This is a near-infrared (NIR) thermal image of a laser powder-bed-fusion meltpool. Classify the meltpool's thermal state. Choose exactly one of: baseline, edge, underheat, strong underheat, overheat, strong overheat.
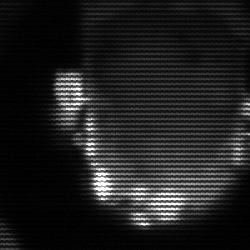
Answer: baseline